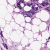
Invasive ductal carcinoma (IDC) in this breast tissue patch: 0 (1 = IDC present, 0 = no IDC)